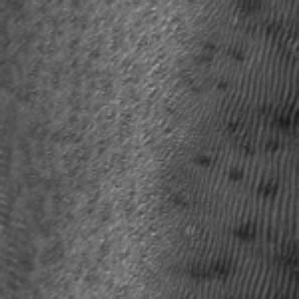
Label: frost